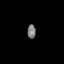
Tissue: prostate
Cell type: Fibroblasts
Senescence score: 0.8447
Nuclear area (px): 114
Mean DAPI intensity: 122.772